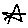
Label: star